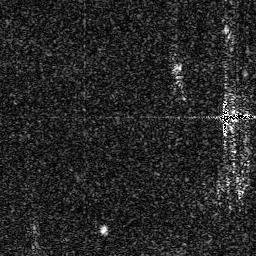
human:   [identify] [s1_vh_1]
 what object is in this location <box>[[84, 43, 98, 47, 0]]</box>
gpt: <ref>1 small ship at the right</ref>